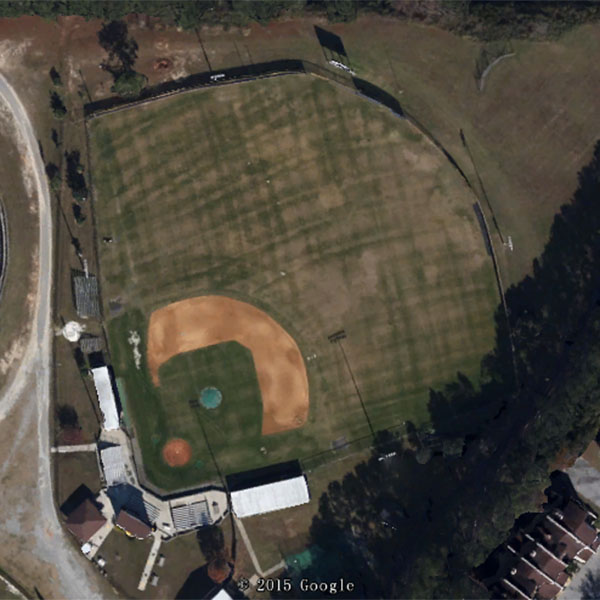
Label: BaseballField